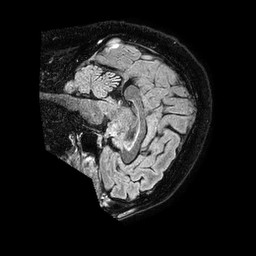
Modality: FLAIR
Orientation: sagittal
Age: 56
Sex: male
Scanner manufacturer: philips
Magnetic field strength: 1.5 T
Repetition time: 4.8 s
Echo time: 0.3 s